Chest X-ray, PA view. Patient: 20 years old, sex M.
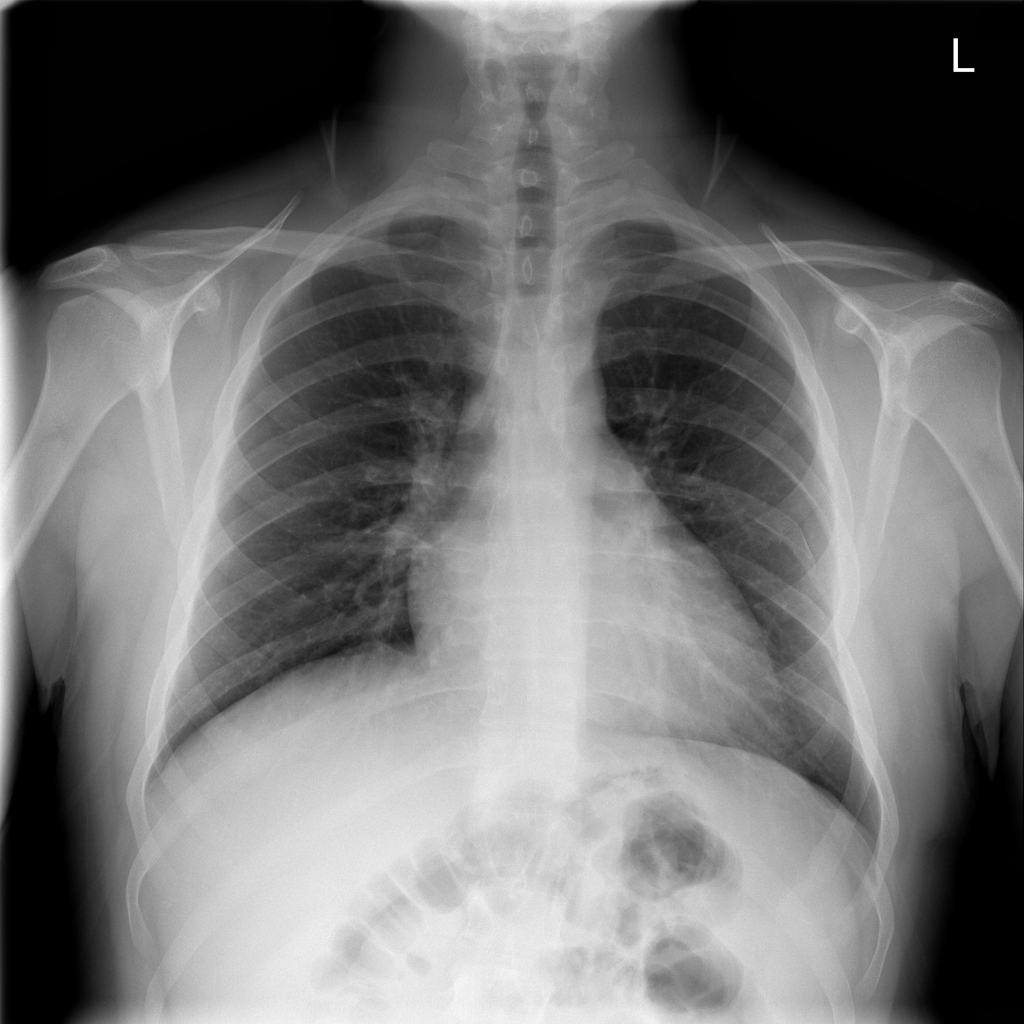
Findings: No Finding